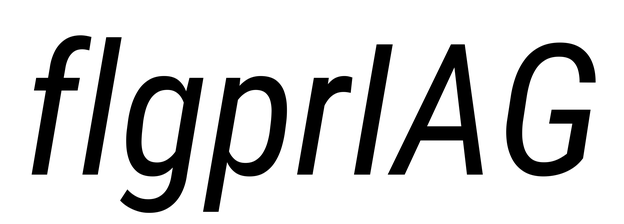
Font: Roboto-Italic_Condensed_Italic